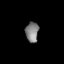
Tissue: lung
Cell type: Epithelial cells
Senescence score: 0.1815
Nuclear area (px): 261
Mean DAPI intensity: 125.935